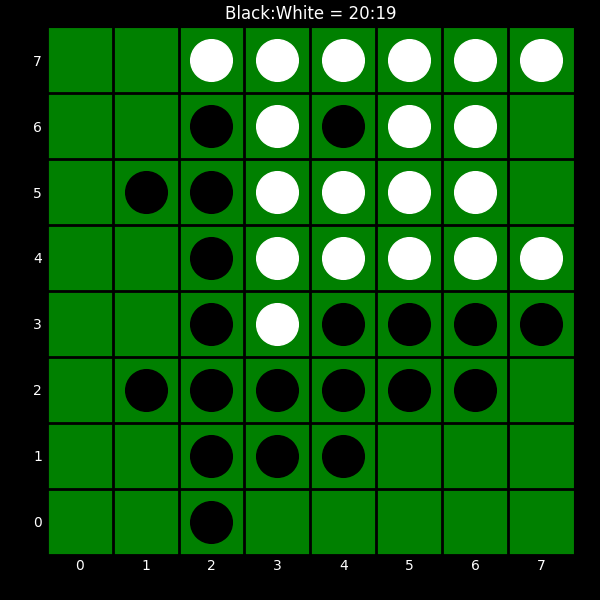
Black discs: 20
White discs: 19